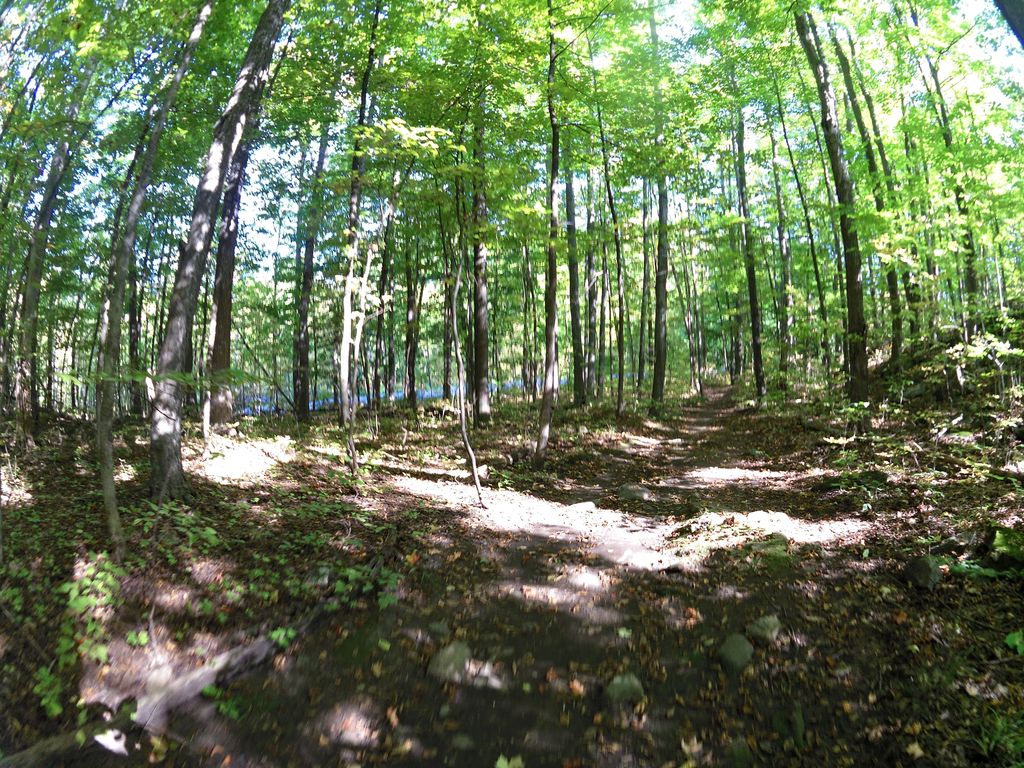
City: ottawa-gatineau